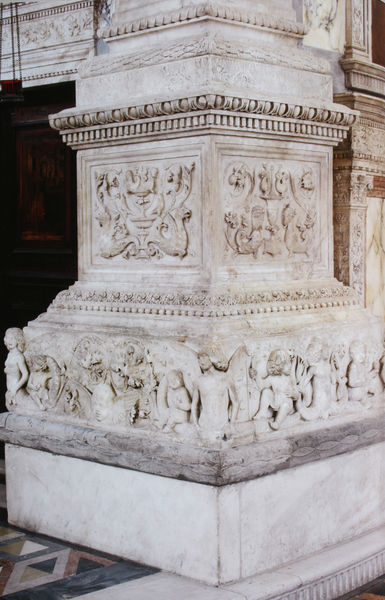
Titel: Santa Maria dei Miracoli, Inneres, Sockel hinter der linken Empore
Künstler: Tullio Lombardo
Standort: Venedig
Institution: Santa Maria dei Miracoli
Schlagwörter: fuß, gott, körper, nackt, wasser, weiß, akte, menschen, ausschnitt, blumen, braun, femmes, frau, grau, holz, marmor, pfeiler, raum, schmuck, schwarz, szene, säule, tür, gebäude, schloss, tier, tiere, muster, ornament, architektur, barock, geschichte, rahmen, sockel, stein, füllhorn, innenraum, felder, kirche, boden, figur, kelch, innen, kind, krone, renaissance, kinder, ofen, delphin, engel, ranken, skulptur, relief, brüste, fußboden, schwer, mauer, weis, pilaster, figuren, luft, bordüre, dick, detail, symmetrie, figurativ, floral, ornamente, verzierung, stuck, stufen, plastik, podest, foto, antike, blanc, fliesen, najade, nixen, mosaik, kunst, lorbeer, mythologie, darstellung, altar, rom, kapitell, intarsien, verziert, fries, fleisen, wappen, gesims, quader, voluten, antik, griechen, götter, griechisch, wesen, schlangen, viereckig, meerjungfrau, konsole, basis, postament, putten, geflügelt, schaft, putti, quadrat, eierstab, kandelaber, gemeißelt, mamor, quadratisch, pierre, groteske, bildhauer, bauwerk, akanthus, kyma, perlstab, petersdom, hochrelief, zahnschnitt, eckbetonung, zahnfries, puten, altertum, bauteil, motifs, standplatte, sirenen, meerwesen, pedes, socle, mehrstufig, chrelief, braun+, bas-relief, basorelief